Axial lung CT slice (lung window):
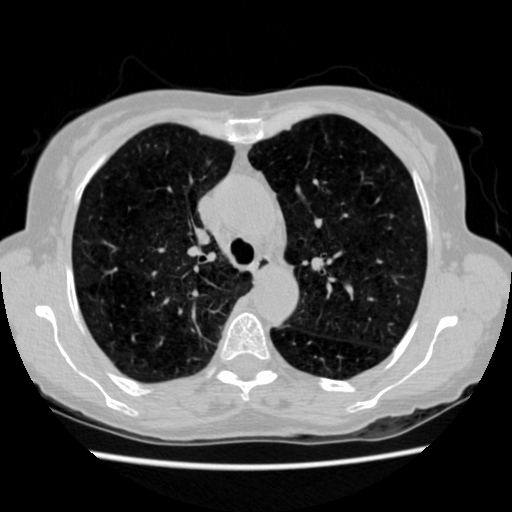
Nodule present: no